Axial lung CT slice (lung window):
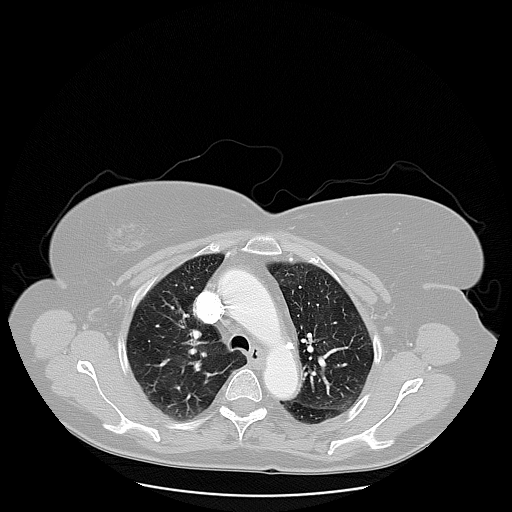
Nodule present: no